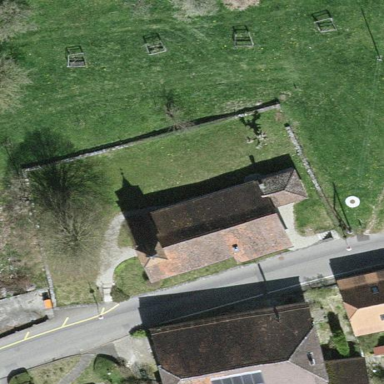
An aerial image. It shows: Church which is place of worship.